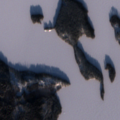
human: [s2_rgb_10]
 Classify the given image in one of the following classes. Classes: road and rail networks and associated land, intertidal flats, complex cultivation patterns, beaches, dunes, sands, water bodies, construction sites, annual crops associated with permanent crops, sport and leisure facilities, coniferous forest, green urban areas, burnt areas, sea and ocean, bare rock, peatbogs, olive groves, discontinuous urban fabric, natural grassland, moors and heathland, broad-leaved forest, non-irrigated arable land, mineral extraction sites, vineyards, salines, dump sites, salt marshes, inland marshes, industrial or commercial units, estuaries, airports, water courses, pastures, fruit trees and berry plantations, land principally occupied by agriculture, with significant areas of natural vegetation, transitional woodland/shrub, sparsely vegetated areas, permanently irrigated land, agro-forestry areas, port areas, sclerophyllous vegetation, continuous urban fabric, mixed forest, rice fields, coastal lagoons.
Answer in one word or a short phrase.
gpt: coniferous forest, water bodies